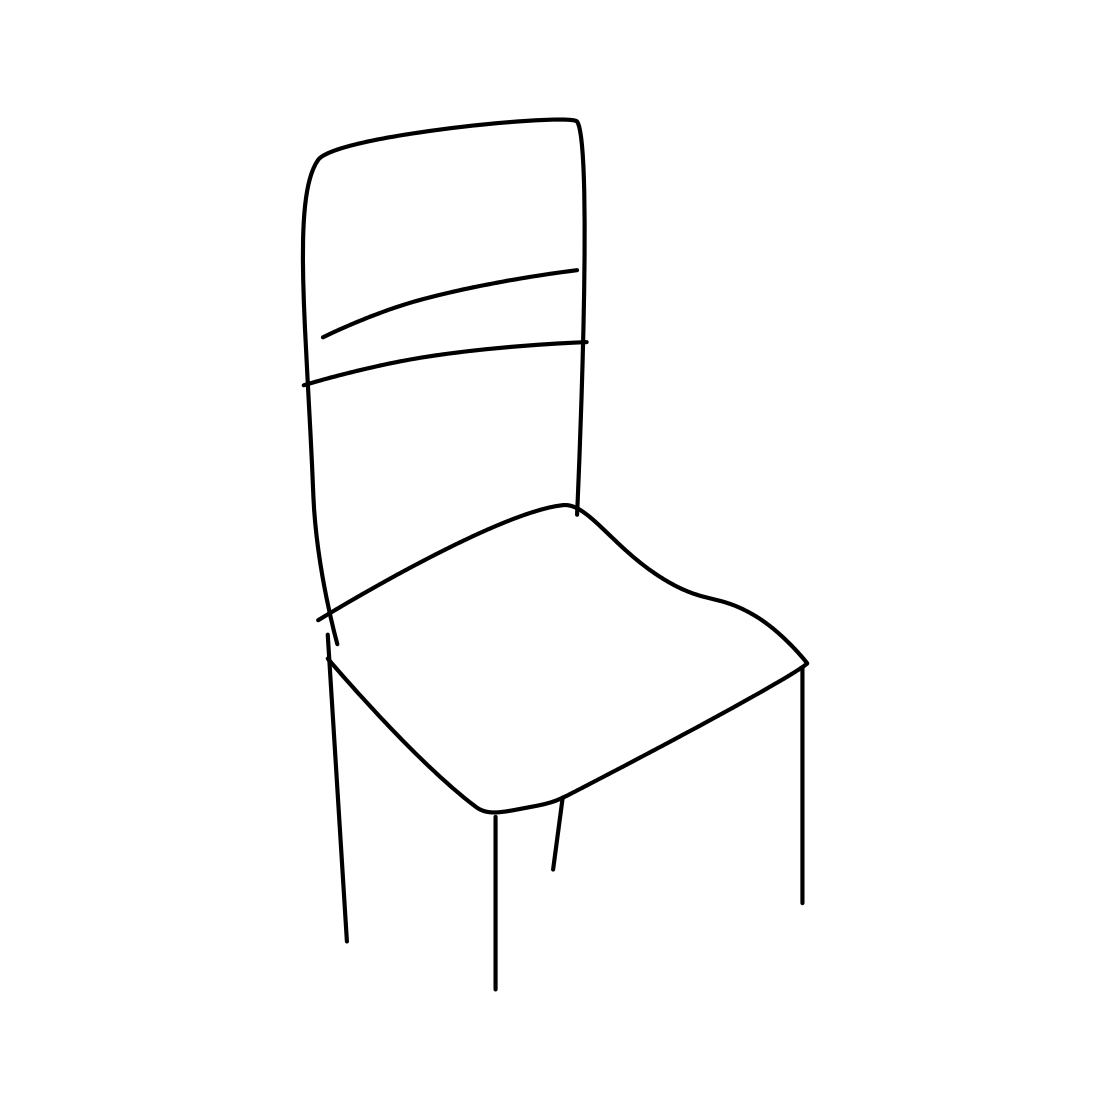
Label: chair